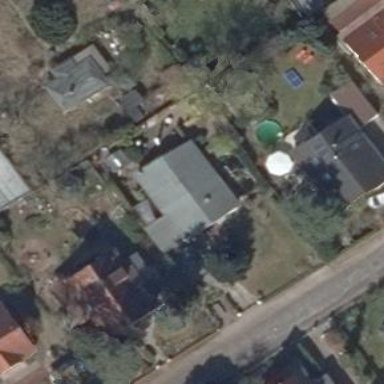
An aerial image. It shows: Detached building with gabled roof.